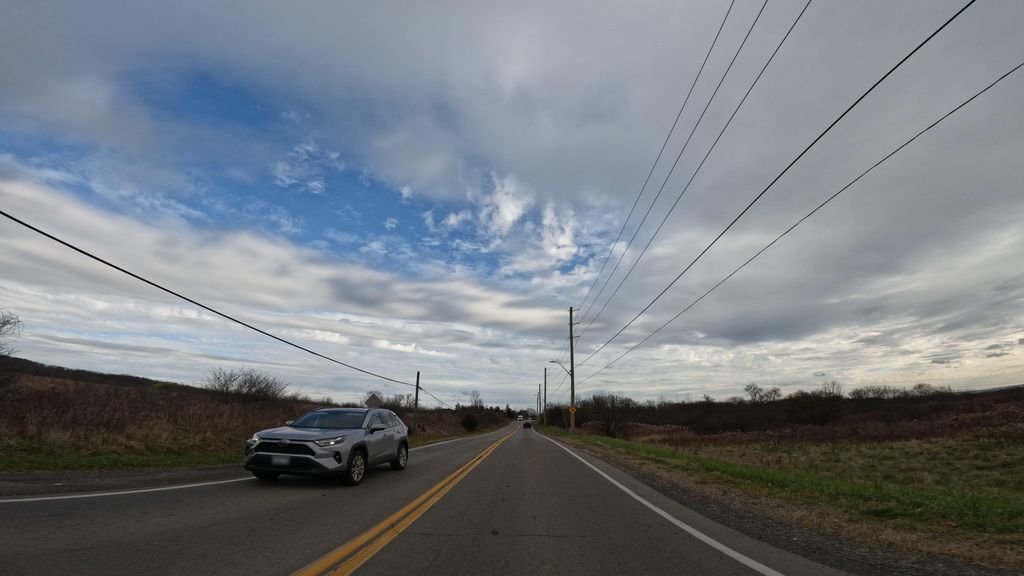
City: hamilton